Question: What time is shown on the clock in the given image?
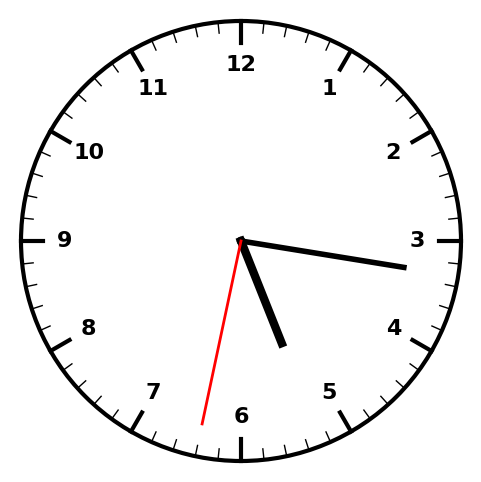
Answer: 05:16:32